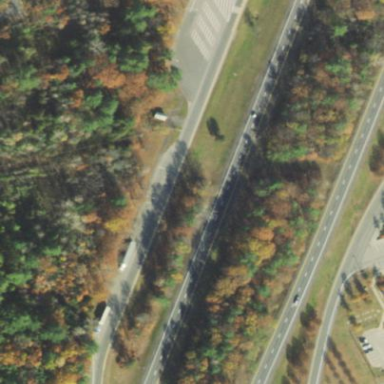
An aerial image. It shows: Rest area along the road.